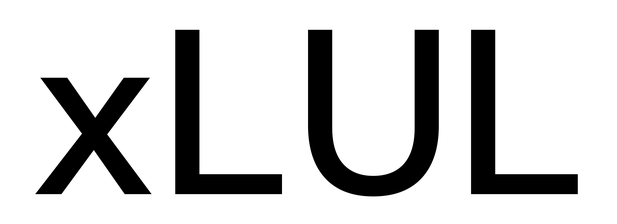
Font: InstrumentSans_Medium